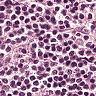
Metastatic tissue present: no